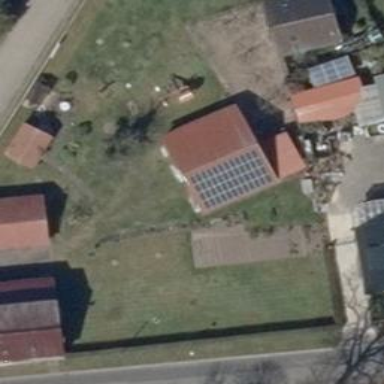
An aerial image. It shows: Solar photovoltaic panel generator producing electricity as small installation.